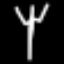
Label: fork